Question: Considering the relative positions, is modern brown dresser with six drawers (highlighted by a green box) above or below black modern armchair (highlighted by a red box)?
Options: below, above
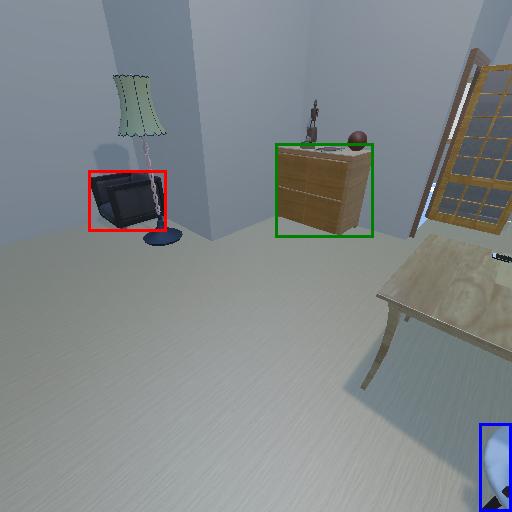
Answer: below